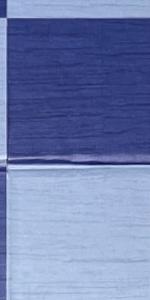
Label: Empty